Field crop: maize
Growth stage: 2
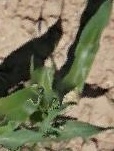
Species: maize